Field crop: maize
Growth stage: 2
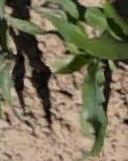
Species: maize